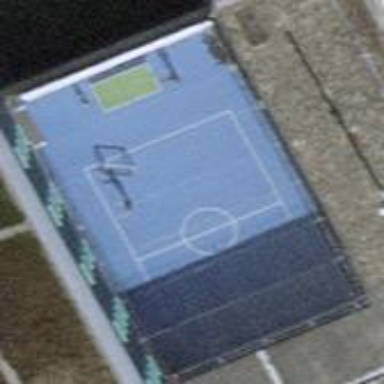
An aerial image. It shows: Multi-sport pitch for leisure activities.